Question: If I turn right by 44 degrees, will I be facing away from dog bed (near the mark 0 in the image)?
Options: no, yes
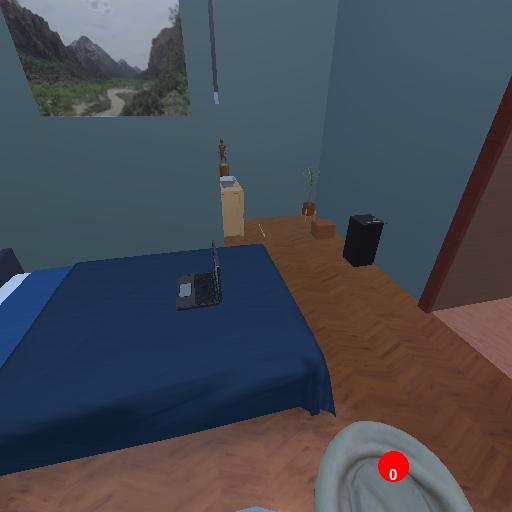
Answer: no